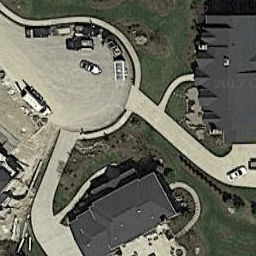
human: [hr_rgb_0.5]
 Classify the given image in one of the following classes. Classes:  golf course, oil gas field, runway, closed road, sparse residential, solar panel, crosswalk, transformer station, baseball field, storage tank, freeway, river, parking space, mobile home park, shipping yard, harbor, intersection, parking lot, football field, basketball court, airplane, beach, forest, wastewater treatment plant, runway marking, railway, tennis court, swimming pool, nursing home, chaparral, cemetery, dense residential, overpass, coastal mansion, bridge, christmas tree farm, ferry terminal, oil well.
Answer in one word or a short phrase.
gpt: closed road